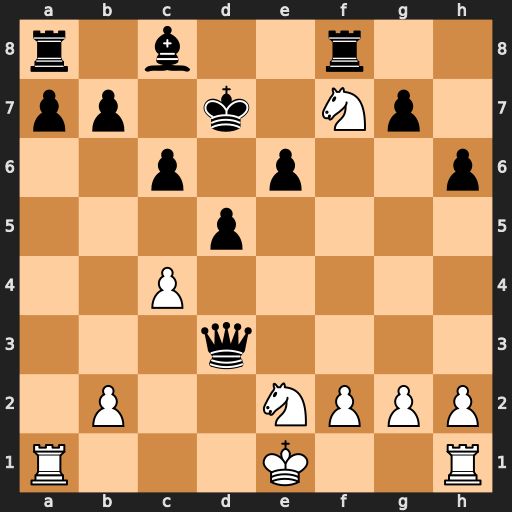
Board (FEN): r1b2r2/pp1k1Np1/2p1p2p/3p4/2P5/3q4/1P2NPPP/R3K2R
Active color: w
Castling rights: KQ
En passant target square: -
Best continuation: Ne5+ Kd6 Nxd3